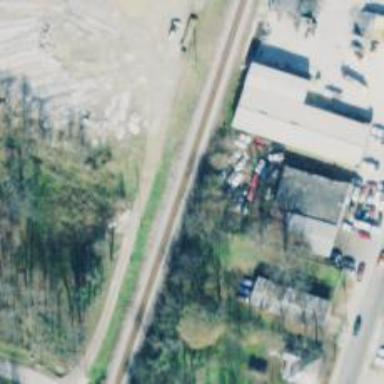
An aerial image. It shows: Abandoned railway spur for aggregate freight service.